Question: I am looking for simple and nice looking text editor like this one

on this page <URL> at the bottom. which editor is that one.
I don't like tinymce and its looks
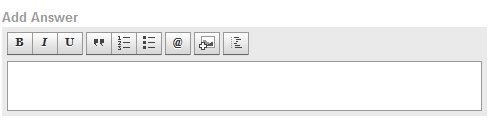
Answer: You need to customize the editor options... Go through to the following links.. hope it will help you...:)
1. http://www.webdesignerdepot.com/2008/12/20-excellent-free-rich-text-editors/
2. http://ckeditor.com/demo (Click on Custom toolbar)
3. http://nicedit.com/demos.php?demo=2